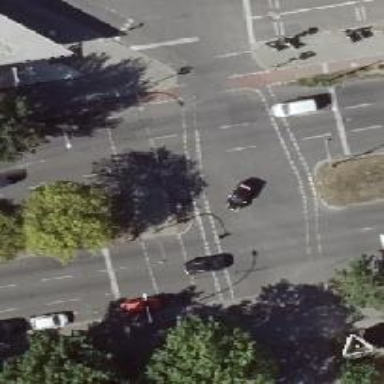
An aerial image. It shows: Road crossing with traffic signals.